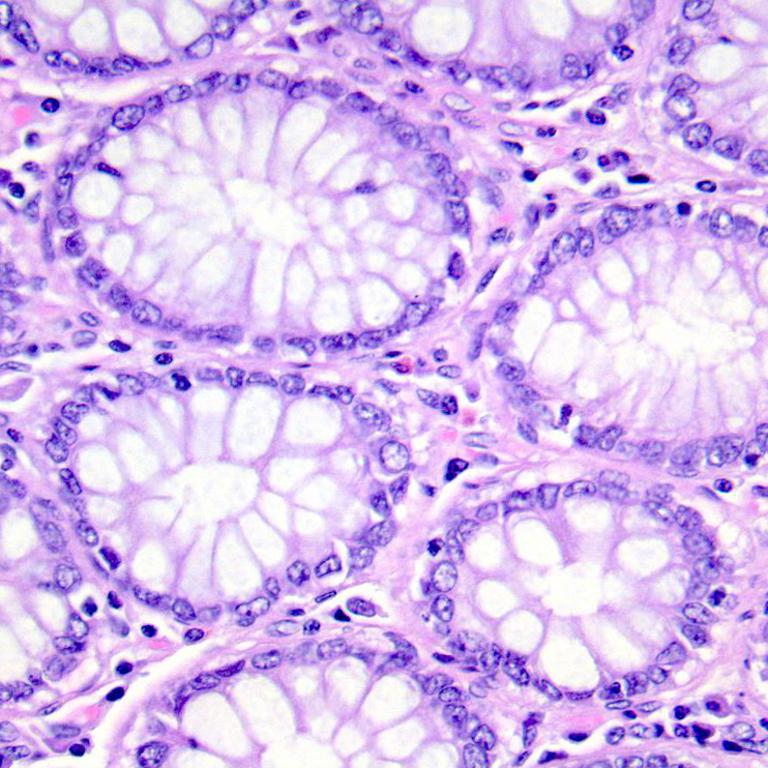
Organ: colon
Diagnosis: benign